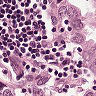
Metastatic tissue present: yes